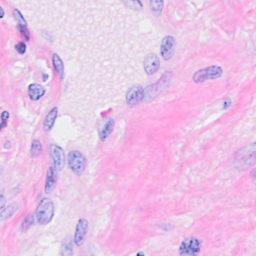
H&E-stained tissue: Breast